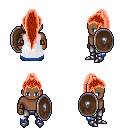
a pixel art fantasy rpg character, male body template, human, dark skin, white trimmed cape, metal pants, red extra-long topknot hairstyle, leather bracers, metal boots, shield, four views (front, back, left, right), 2x2 character sprite sheet, small pixel art, hard edges, no anti-aliasing